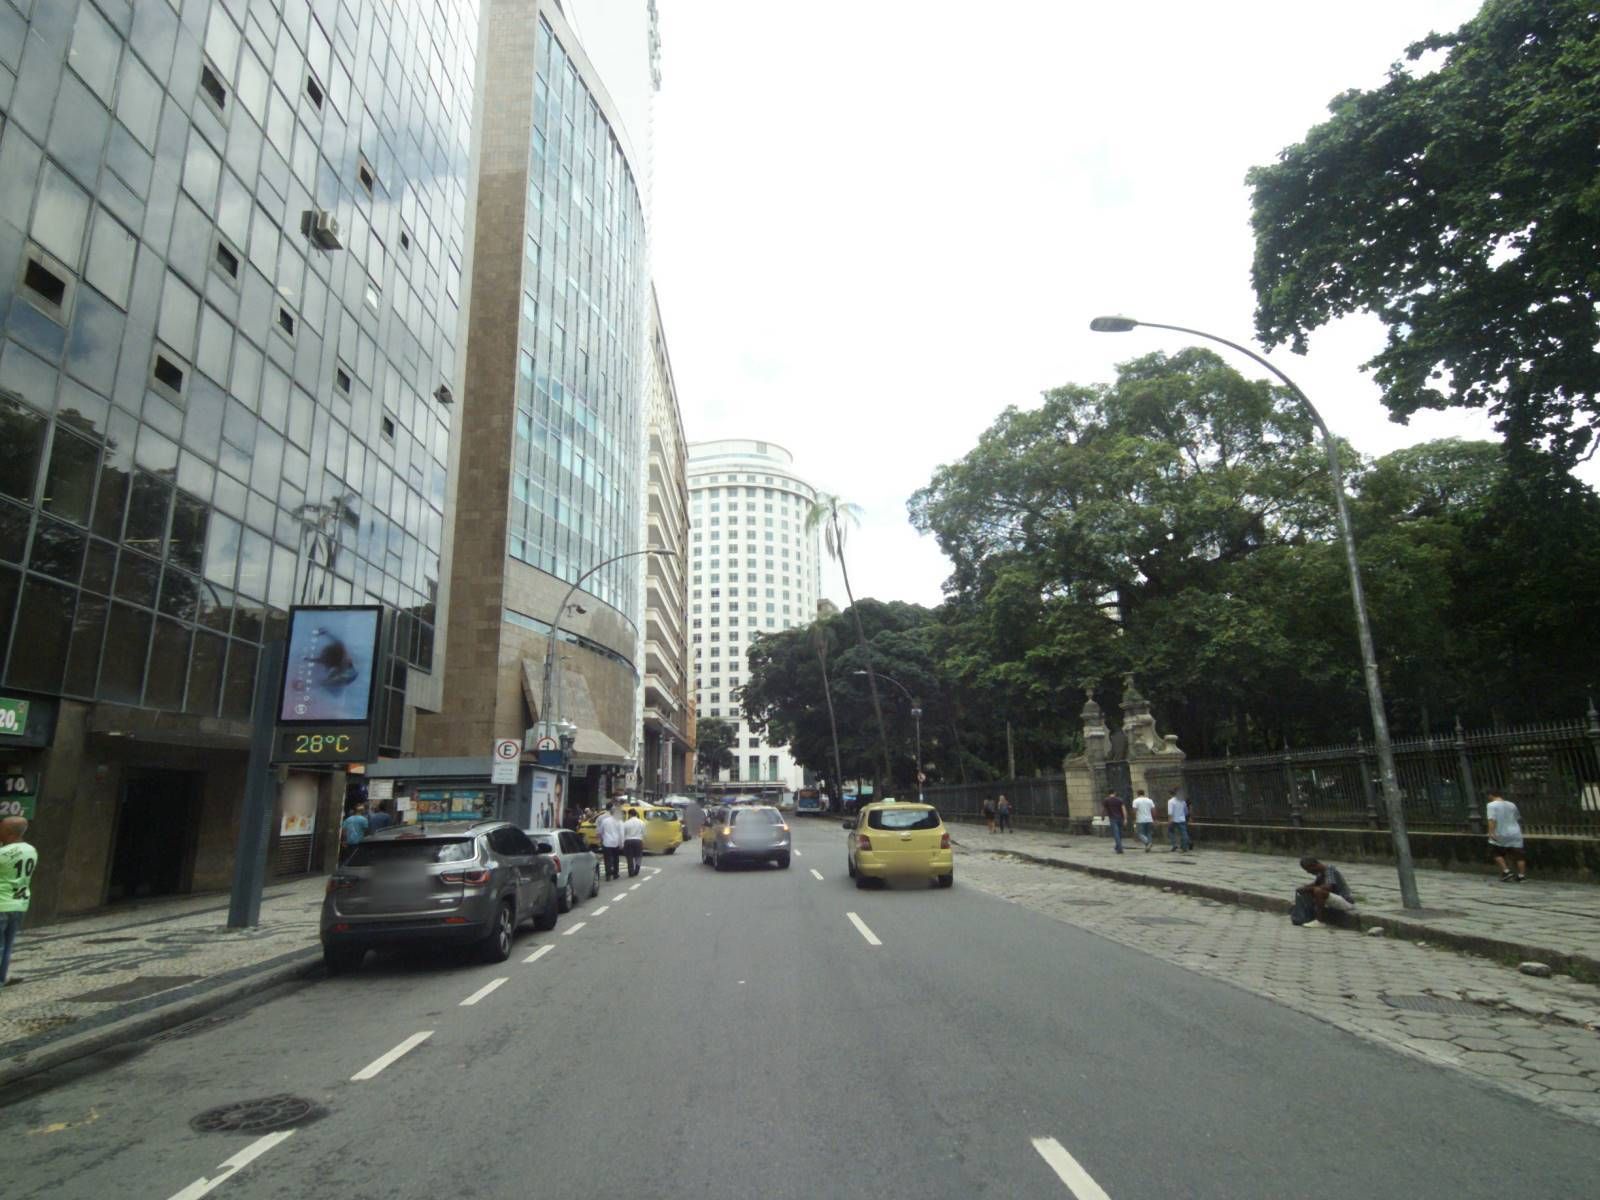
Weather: cloudy
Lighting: day
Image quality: good
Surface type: driving surface
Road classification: tertiary
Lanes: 2
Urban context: urban centre
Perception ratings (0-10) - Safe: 3.99, Lively: 8.05, Beautiful: 3.07, Boring: 3.18, Depressing: 6.91, Wealthy: 8.42